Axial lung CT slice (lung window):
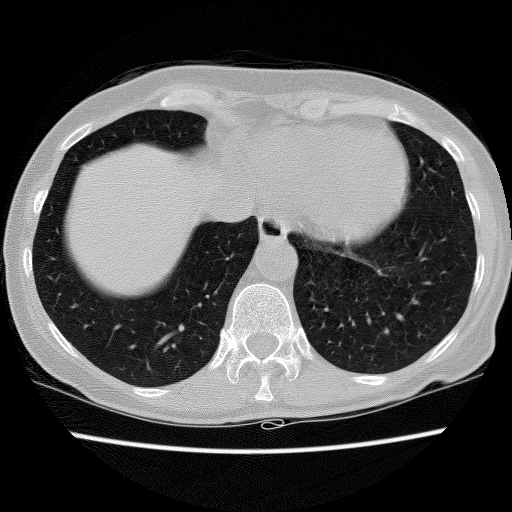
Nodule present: no